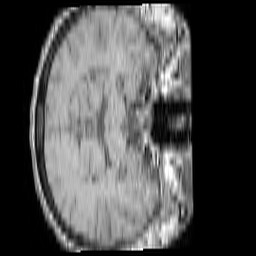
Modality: T1w
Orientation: axial
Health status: ill
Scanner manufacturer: philips
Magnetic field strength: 3 T
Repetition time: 0.3787 s
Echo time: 0.002908 s